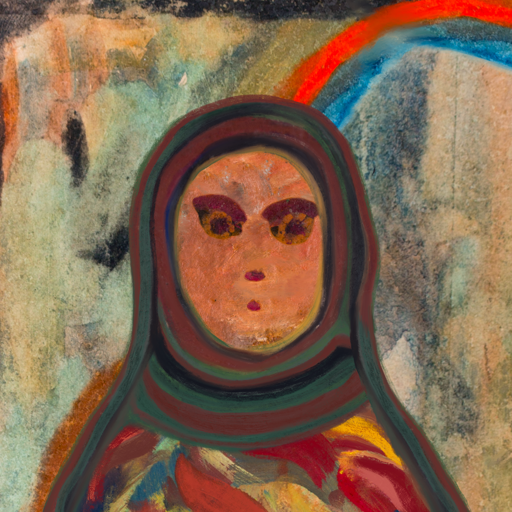
Background: Childish, Head And Neck Front: Boggyland, Face Front: Doll, Bust: Mother_And_Son_Son, Hair Front: Blank, Head Accessory: After_Raid_Scarf, Second Necklace: Blank, Necklace: Blank, Baby: Blank